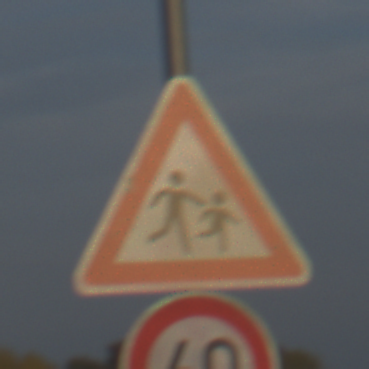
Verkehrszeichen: KinderLinks
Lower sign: Geschwindigkeit60
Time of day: SunriseSunset
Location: Outdoor (Nature)
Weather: PartlyCloudy
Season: NotSpecified
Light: Natural